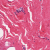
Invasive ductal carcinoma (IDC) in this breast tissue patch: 0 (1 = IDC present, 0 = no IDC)